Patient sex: M
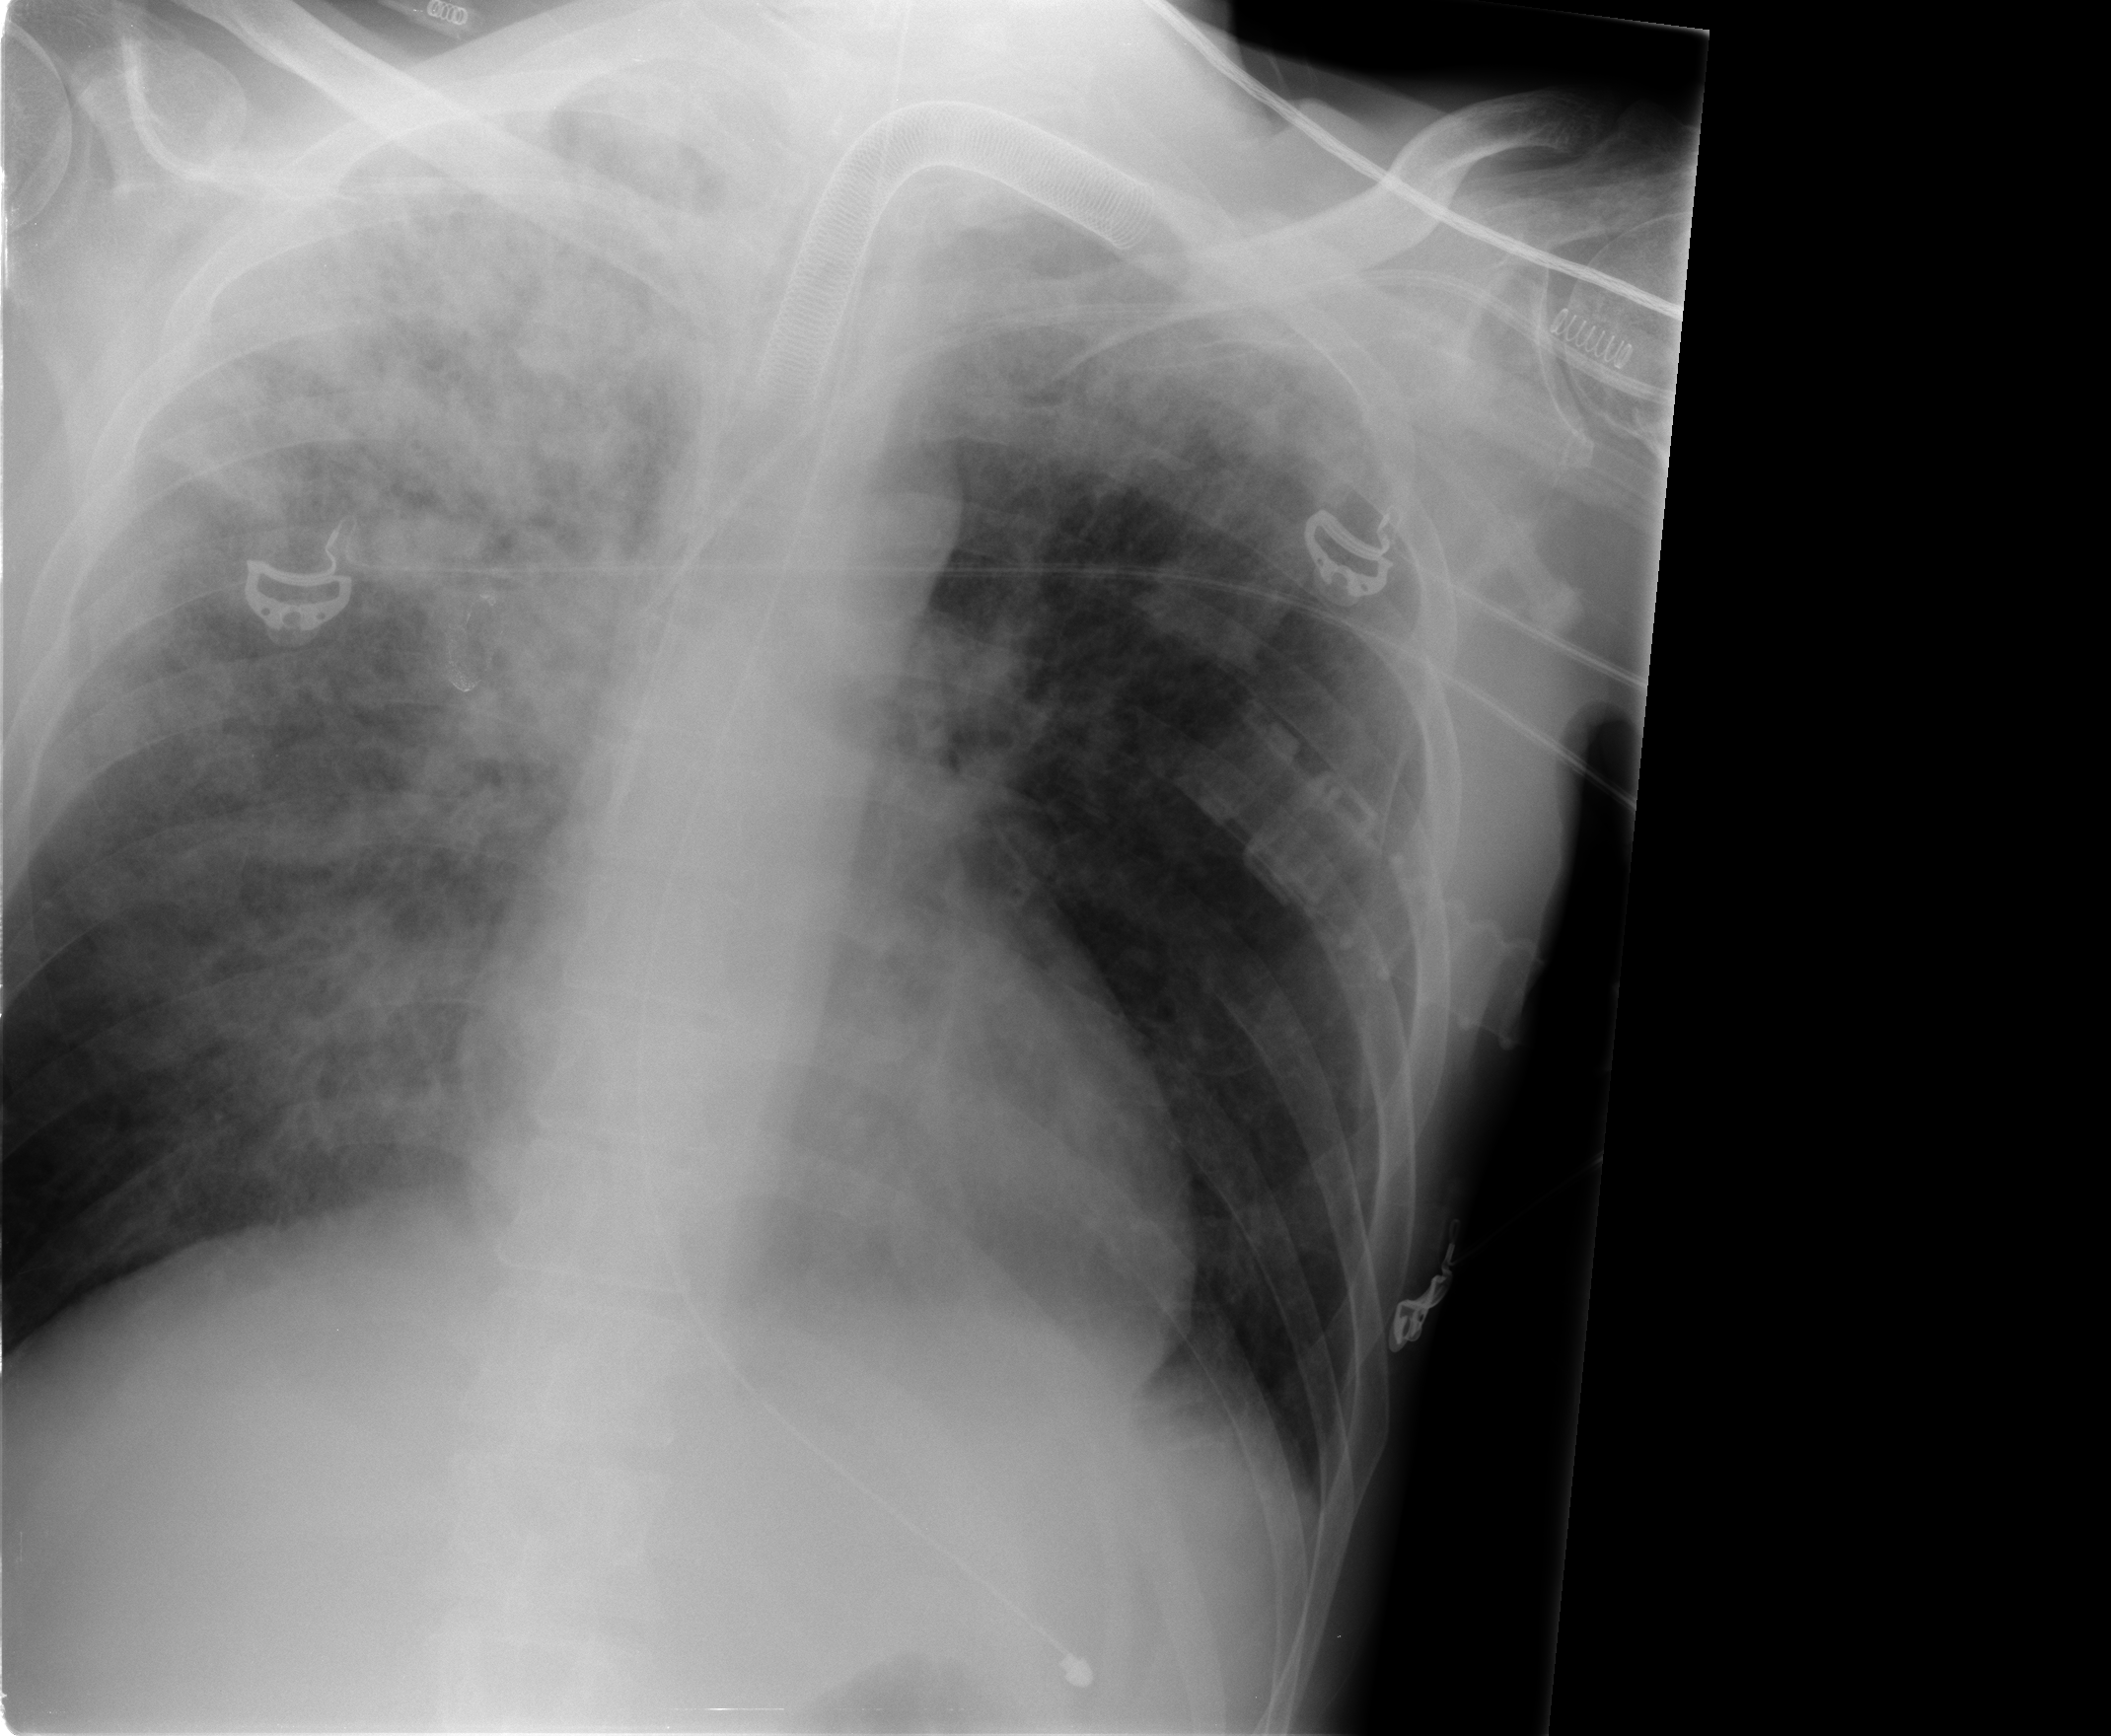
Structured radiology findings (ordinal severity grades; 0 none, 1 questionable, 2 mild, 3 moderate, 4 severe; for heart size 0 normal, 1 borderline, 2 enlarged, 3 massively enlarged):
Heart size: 0
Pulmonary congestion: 0
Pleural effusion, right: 0
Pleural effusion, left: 2
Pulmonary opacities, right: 3
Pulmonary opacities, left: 3
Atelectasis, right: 0
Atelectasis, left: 0